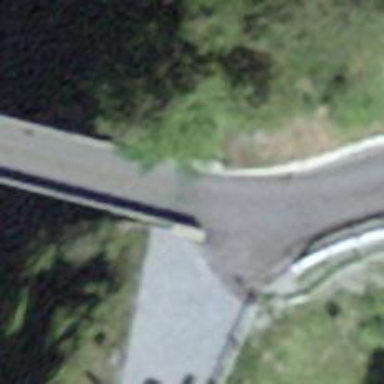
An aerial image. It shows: Tertiary road on asphalt surface on bridge.